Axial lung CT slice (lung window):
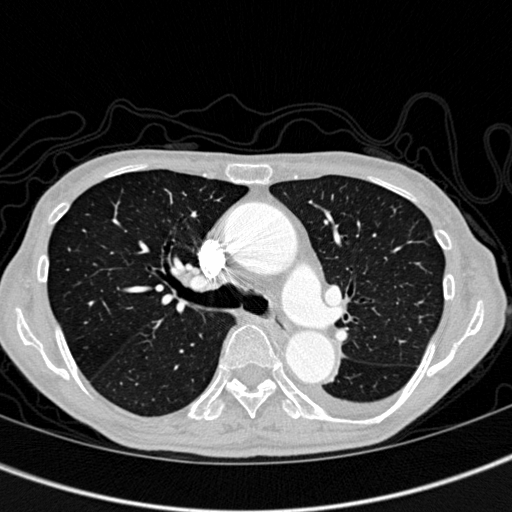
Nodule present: no